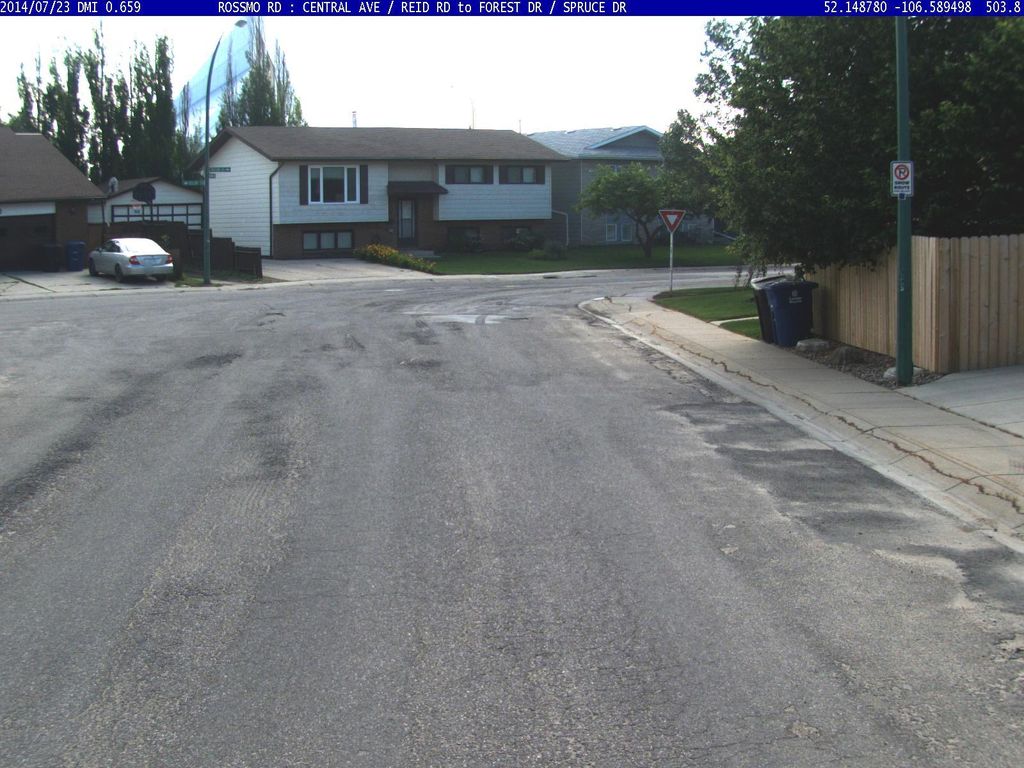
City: saskatoon